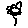
Label: flower